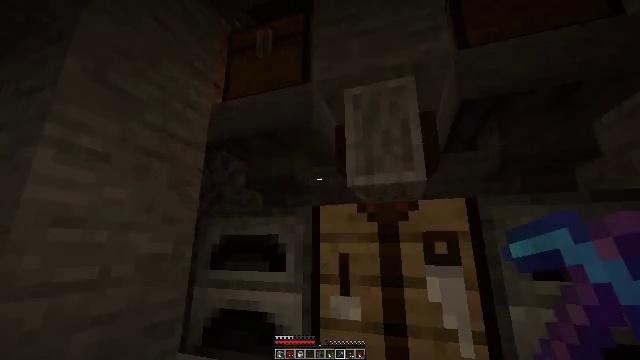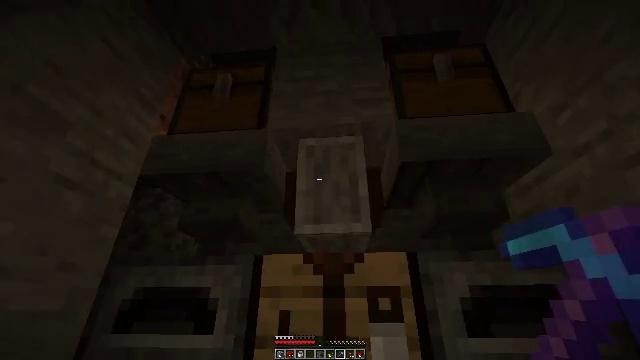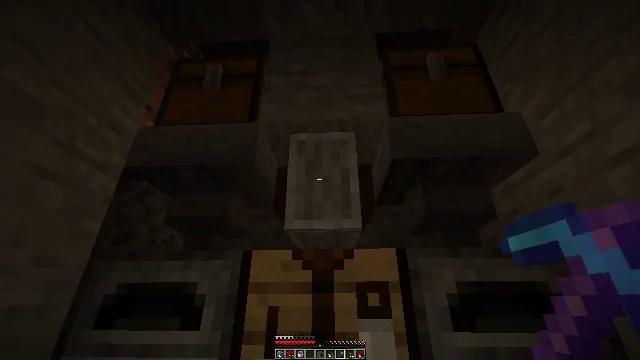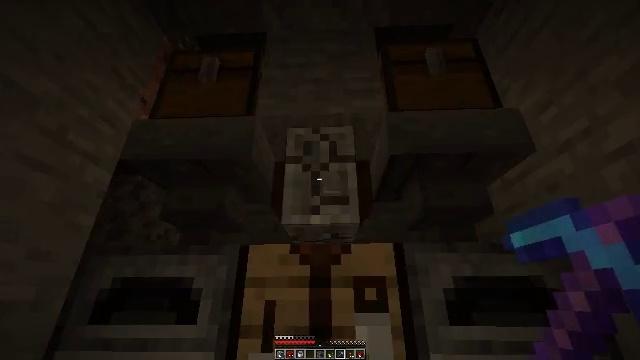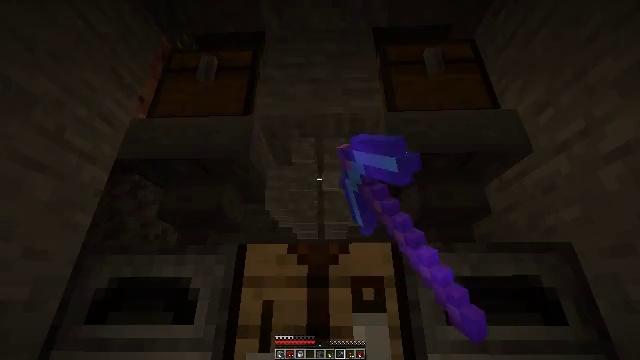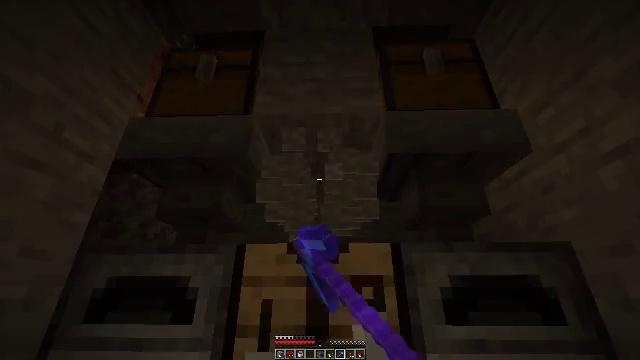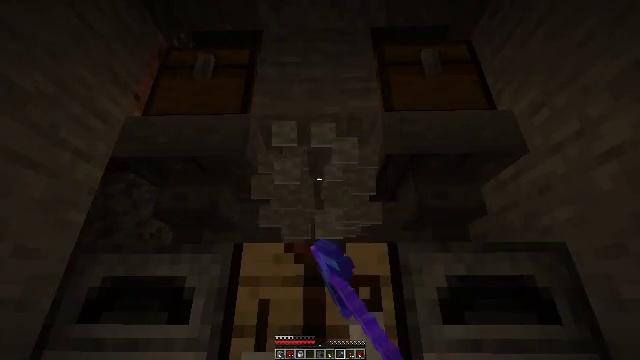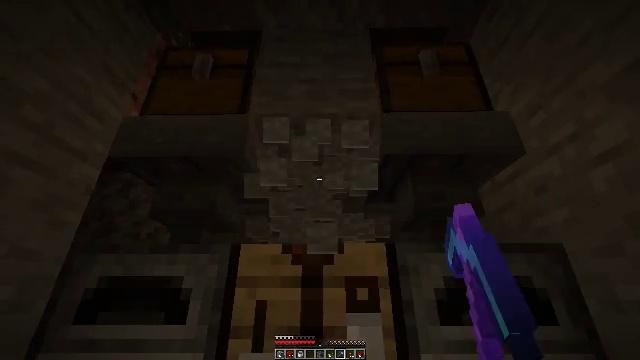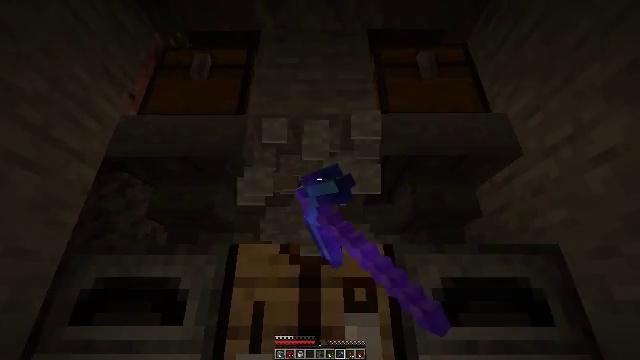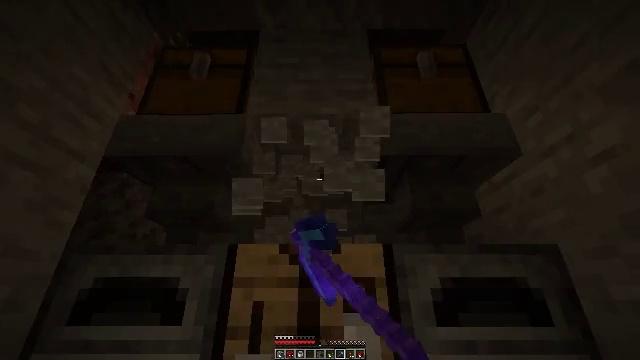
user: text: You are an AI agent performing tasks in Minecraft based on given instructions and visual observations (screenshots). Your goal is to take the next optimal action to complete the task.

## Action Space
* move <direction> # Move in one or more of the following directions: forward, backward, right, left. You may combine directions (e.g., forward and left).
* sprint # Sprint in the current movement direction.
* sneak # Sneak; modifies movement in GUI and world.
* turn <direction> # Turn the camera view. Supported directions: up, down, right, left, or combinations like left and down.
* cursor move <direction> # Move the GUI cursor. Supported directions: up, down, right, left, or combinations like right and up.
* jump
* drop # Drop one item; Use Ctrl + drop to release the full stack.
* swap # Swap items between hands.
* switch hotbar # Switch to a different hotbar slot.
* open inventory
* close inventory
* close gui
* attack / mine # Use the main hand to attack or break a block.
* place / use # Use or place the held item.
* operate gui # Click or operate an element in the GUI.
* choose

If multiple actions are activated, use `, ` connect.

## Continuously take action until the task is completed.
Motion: motion action
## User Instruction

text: Break the grindstone to collect it.
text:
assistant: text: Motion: turn right and up
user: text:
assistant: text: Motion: turn right
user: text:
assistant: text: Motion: attack / mine
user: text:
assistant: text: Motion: attack / mine
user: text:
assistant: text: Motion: attack / mine
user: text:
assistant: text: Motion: attack / mine
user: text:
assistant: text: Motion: attack / mine
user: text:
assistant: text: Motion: attack / mine
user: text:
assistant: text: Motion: attack / mine
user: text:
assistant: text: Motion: attack / mine